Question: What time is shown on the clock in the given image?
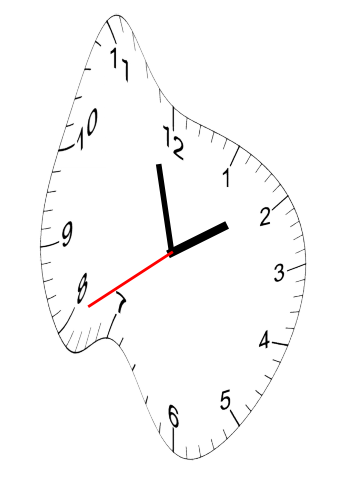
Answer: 01:57:40